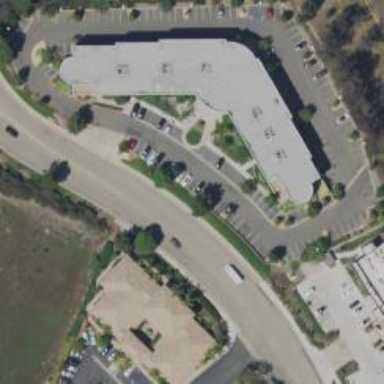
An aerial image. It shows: Commercial area.